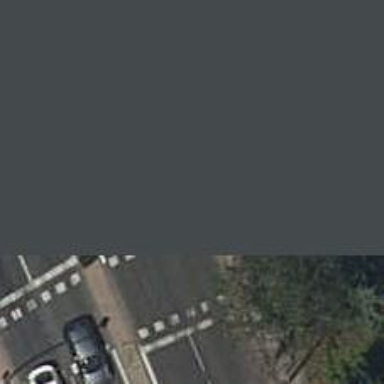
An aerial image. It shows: Road with steps.